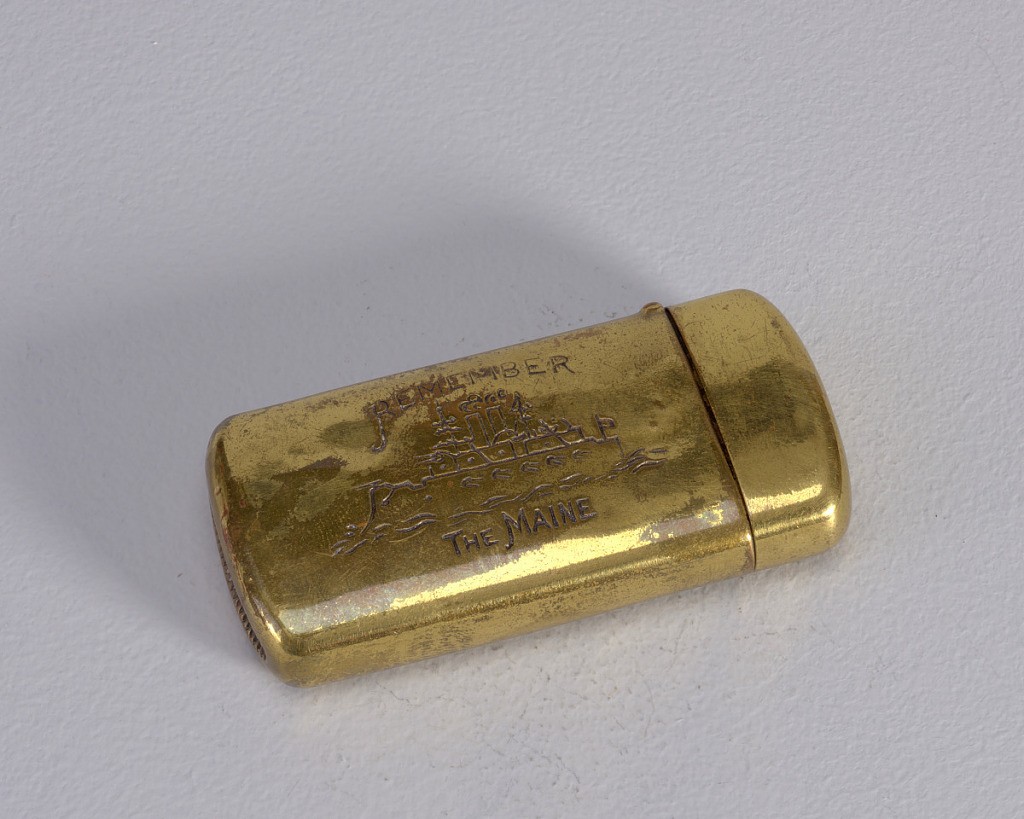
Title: "Remember the Maine"
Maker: William Schimper & Co.
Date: ca. 1898
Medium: Brass
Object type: Matchsafe
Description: Oblong, rounded corners, with horizontal image of the battleship Maine, above which is inscribed "Remember" and below "The Maine." On reverse is image of the American flag. Lid hinged on left. Striker on bottom.